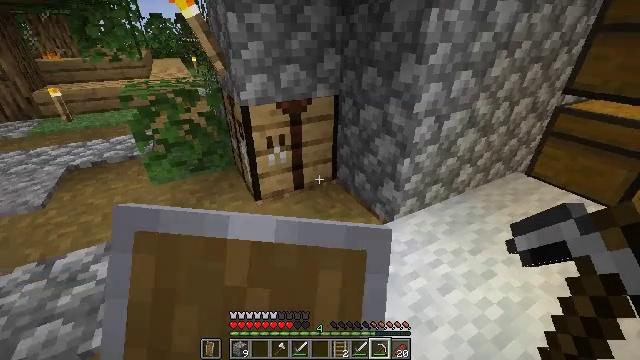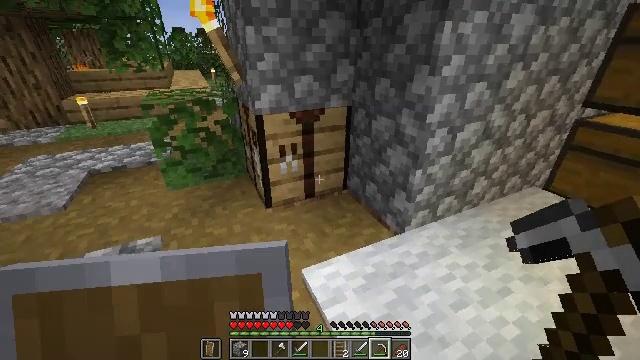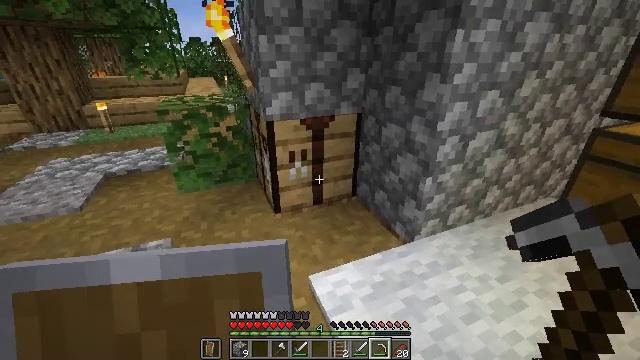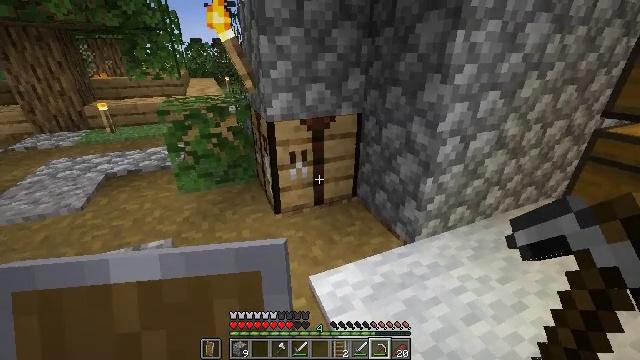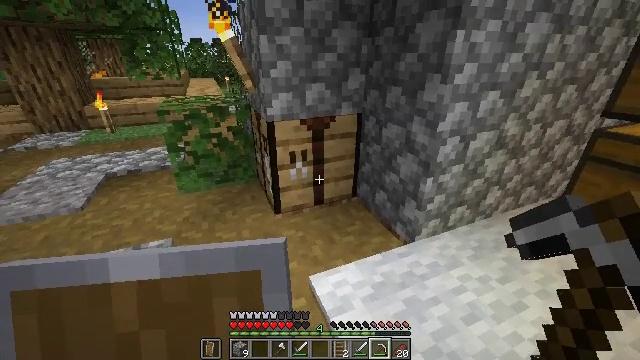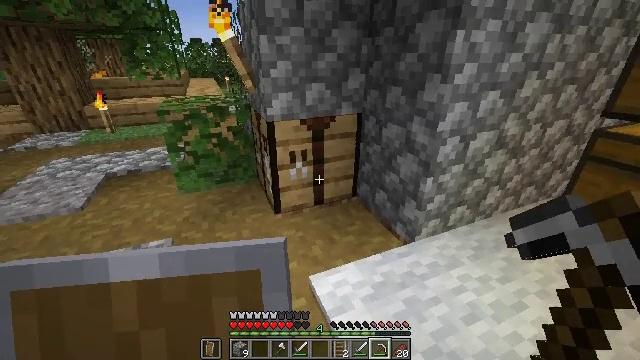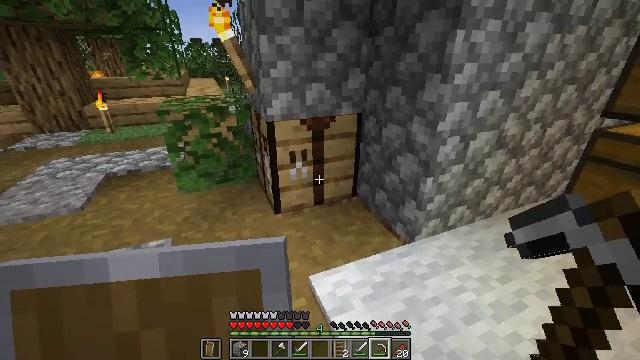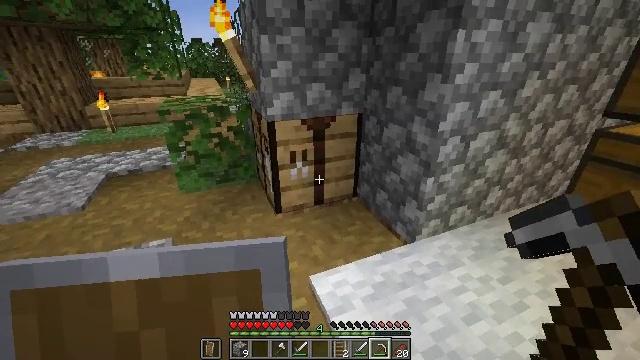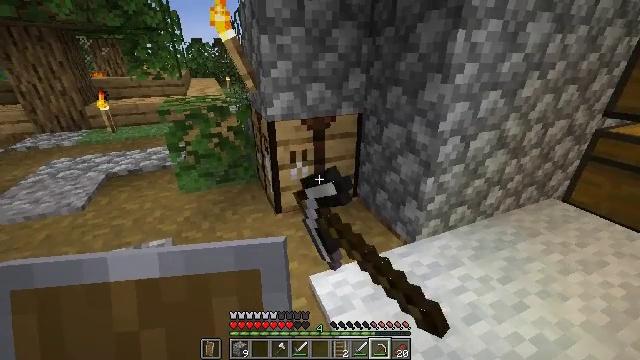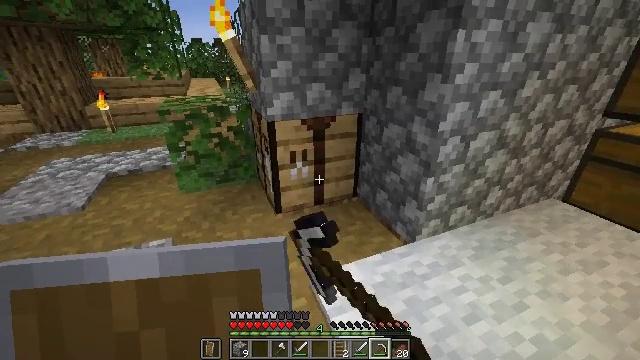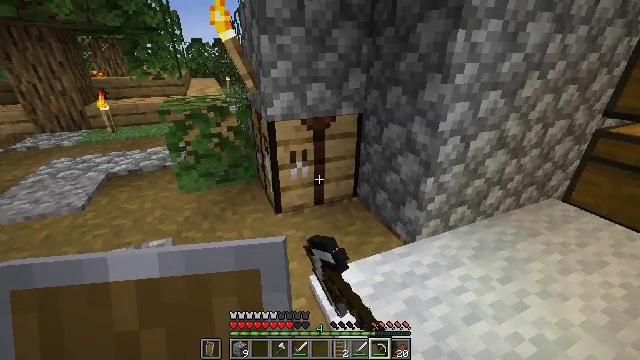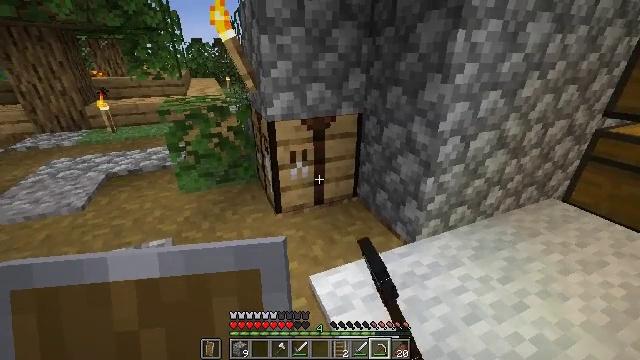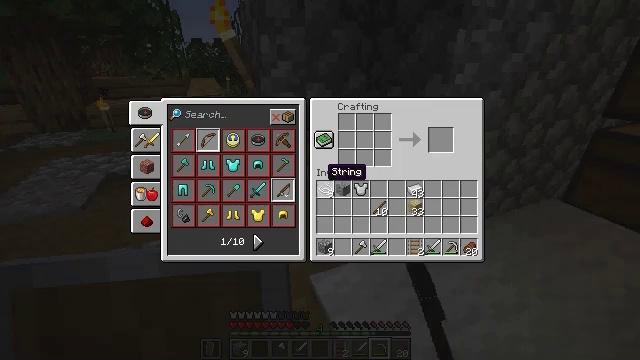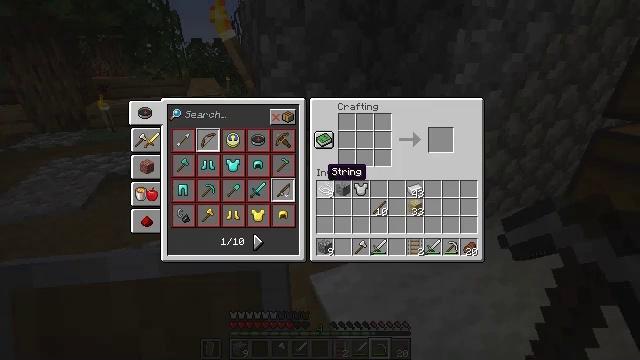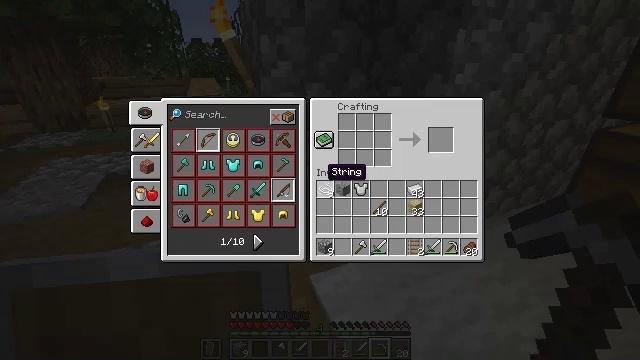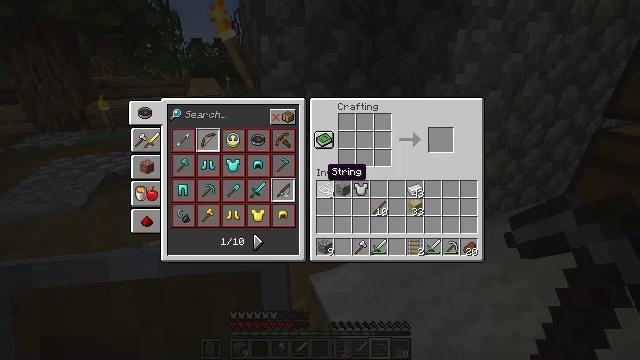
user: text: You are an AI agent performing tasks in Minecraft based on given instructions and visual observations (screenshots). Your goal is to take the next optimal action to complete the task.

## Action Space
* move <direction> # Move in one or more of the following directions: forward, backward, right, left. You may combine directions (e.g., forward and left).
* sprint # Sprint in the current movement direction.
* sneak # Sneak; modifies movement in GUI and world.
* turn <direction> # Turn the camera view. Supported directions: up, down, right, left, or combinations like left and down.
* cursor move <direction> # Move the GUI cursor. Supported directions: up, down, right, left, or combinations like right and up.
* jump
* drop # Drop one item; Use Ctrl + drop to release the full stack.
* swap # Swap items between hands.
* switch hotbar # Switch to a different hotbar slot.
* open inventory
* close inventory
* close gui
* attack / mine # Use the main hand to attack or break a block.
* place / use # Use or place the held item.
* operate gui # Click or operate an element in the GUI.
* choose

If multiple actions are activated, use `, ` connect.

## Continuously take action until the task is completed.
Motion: motion action
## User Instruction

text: Combine sticks and string to craft a fishing rod.
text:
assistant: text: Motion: turn left and up
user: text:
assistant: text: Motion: turn left and up
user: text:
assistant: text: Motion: no_op
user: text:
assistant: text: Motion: no_op
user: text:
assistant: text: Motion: no_op
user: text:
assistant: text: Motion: no_op
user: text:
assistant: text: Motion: use / place
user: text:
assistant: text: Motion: use / place
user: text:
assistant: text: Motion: no_op
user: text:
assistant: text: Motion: no_op
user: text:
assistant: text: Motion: no_op
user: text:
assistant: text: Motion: open gui
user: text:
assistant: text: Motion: no_op
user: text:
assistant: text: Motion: no_op
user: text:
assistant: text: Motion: no_op
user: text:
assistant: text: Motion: no_op
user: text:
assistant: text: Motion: cursor move right and down
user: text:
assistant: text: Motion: cursor move right and down
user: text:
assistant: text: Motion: cursor move right and down
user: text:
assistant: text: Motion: cursor move right
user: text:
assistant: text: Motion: no_op
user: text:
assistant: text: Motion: no_op
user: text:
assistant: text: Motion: no_op
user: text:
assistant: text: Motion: no_op
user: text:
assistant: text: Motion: no_op
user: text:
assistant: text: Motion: no_op
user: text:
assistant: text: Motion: no_op
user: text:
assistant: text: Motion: operate gui
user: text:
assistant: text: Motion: operate gui
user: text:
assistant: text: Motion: no_op